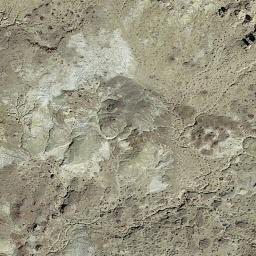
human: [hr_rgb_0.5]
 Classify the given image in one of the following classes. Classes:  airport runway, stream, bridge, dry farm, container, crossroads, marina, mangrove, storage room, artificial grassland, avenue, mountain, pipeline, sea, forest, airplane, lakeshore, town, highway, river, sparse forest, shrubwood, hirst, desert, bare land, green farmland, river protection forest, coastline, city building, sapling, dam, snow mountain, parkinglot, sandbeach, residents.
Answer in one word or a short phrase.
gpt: bare land